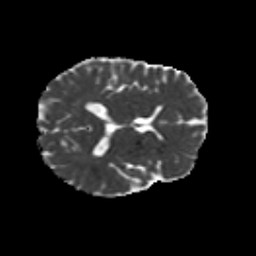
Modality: MD
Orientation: axial
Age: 42
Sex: female
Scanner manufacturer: siemens
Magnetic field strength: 3 T
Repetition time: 8.6 s
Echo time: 0.095 s